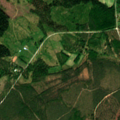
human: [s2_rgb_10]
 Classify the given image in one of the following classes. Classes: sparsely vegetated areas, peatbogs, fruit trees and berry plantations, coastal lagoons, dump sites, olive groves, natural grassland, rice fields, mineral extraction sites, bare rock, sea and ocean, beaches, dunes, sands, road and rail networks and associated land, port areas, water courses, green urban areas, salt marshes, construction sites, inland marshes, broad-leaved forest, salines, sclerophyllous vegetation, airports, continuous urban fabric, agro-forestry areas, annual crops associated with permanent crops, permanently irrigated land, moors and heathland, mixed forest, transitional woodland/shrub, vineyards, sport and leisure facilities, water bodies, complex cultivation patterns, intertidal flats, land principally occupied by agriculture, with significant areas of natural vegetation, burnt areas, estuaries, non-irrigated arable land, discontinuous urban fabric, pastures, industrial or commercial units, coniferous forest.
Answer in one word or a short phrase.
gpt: land principally occupied by agriculture, with significant areas of natural vegetation, coniferous forest, mixed forest, transitional woodland/shrub